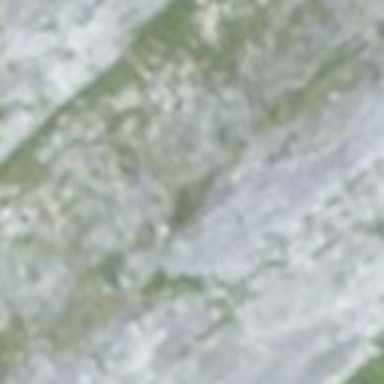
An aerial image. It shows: Cliff in nature.